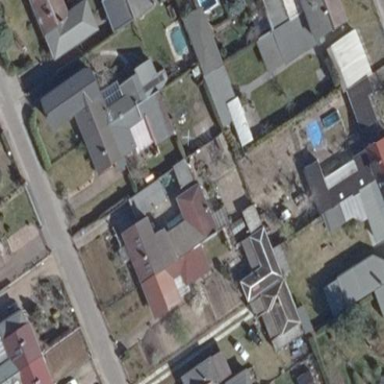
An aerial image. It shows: Semi-detached house.